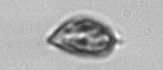
Label: Prorocentrum_triestinum